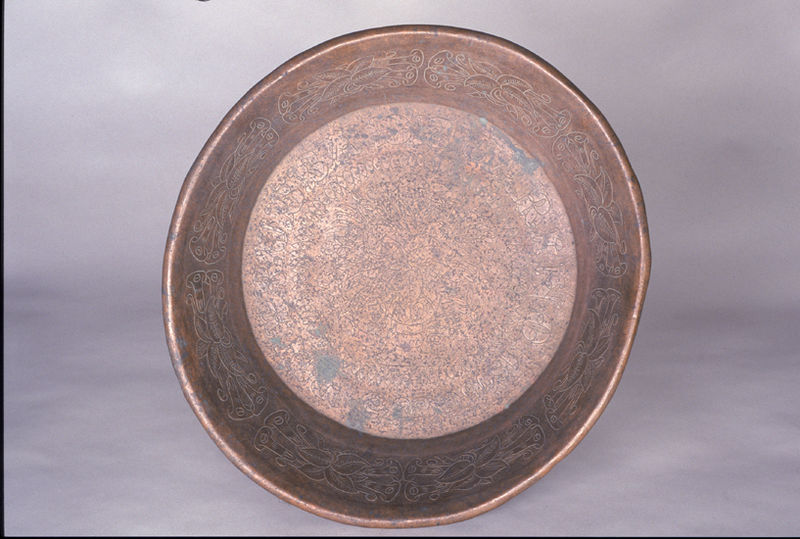
Titel: Basin (Lebrillo)
Standort: Amherst (Massachusetts, USA)
Institution: Mead Art Museum, Amherst College
Schlagwörter: blue, ornate, white, black, empty, gold, gray, grey, old, decorative, flowers, pattern, patterns, brown, pot, flower, silver, nature, orange, metal, flat, decoration, ornament, etching, photo, swirl, letters, ancient, leaves, design, inscription, place, art, ornaments, bent, engraving, circle, floral, home, leaf, blumen, eating, brass, china, dish, pottery, script, bronze, artifact, carving, plate, round, photography, vines, bowl, iron, depth, braun, material, leafs, copper, engraved, household, relic, withe, cirlce, dinner, rund, ornamente, worn, clay, carvings, etch, bronse, patina, inscriptions, damaged, serving, bronce, intricate, bug, tin, engrave, mauve, archeology, cirular, artistic, inscribed, topf, cooking, kupfer, schale, matter, onranment, bopper, dissh, utensil, receptacle, etched, decotation, handmade, rounnd, shallow dish, filet